Question: Despite so much advantages of swift lang, one of the reason I did not adopt swift code is its bad code completion support with Xcode.
Here are two scenarios to better describe my question.
During daily app development, I may come across quite a few protocol methods. Take the following UITableViewDataSource method
'''
func tableView(tableView: UITableView, didSelectRowAtIndexPath indexPath: NSIndexPath)
'''
for example, after typing
'''
func tableView(tableView: UITableView,
'''
, I will normally type [tab] key, but there are nothing to promote in swift lang.
while things go smoothly in Objective-C:

So most of the cases, I have to jump to UITableView(wait a 1-2 secs for Xcode to generate swift header), and copy the method needed, then paste it the place I was coding.
By the way, if you [command + left] the method pasted above, Xcode has no idea what the function is, and where it is defined.
To tweak animation, I need to change a method to an alternative one with more args.
'''
//from
class func animateWithDuration(duration: NSTimeInterval, animations: () -> Void)
//to
class func animateWithDuration(duration: NSTimeInterval, animations: () -> Void, completion: ((Bool) -> Void)?)
'''
In Objective-C, I gonna stroke [tab] before the last closing parenthesis, everything works fine. When I do this in swift, just a tab(four blanks) will appear.
1. How do you accomplish the two scenes I described above?
2. Are there some better way to do the same job for swift?(Maybe a plugin available out there, or any other helpful tips)
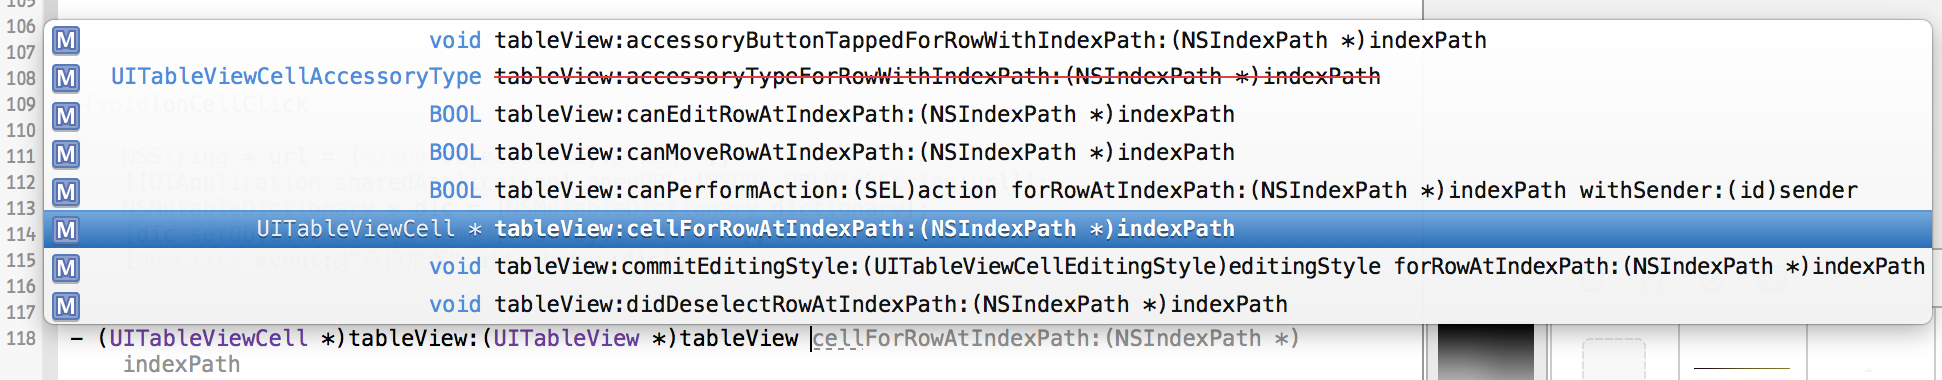
Answer: This is something I also despise while writing code in swift. There is no great way to do this, therefore you have to choose your method before you let it autocomplete.
For both scenario 1 and 2, you would have to type the first letters of 'tableView' and 'animateWithDuration' respectively, and use the up and down arrows to choose your method, and hit tab to finish the entire method.
The plus of swift is that it will automatically fill in 'func' or 'class func', but after you fill in the methods, you can't add or remove parameters.
So far I can't find an easier way to do this. You'll have to wait for apple to improve their autocomplete.